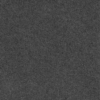
Label: dusty